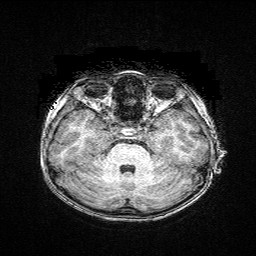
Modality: T1w
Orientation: coronal